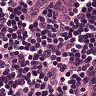
Metastatic tissue present: no